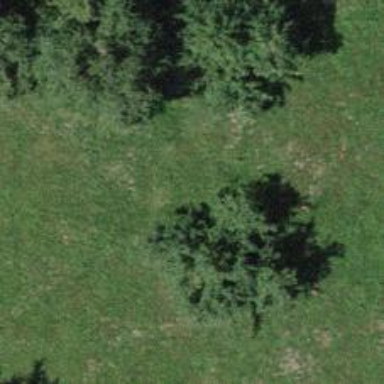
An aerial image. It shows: Beautiful tree in nature.